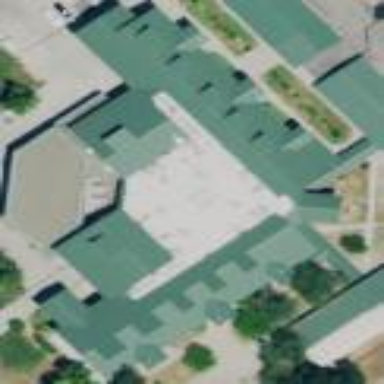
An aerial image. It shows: School building.